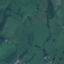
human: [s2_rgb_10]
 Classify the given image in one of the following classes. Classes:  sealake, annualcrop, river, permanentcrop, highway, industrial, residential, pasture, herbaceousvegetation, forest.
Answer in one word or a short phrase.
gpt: Pasture